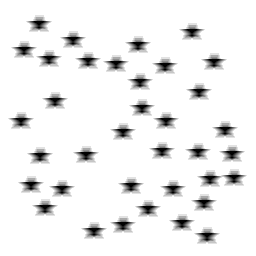
Squares: 0
Triangles: 0
Stars: 36
Total shapes: 36